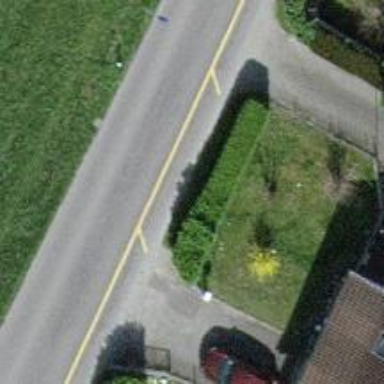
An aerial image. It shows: Hedge barrier.